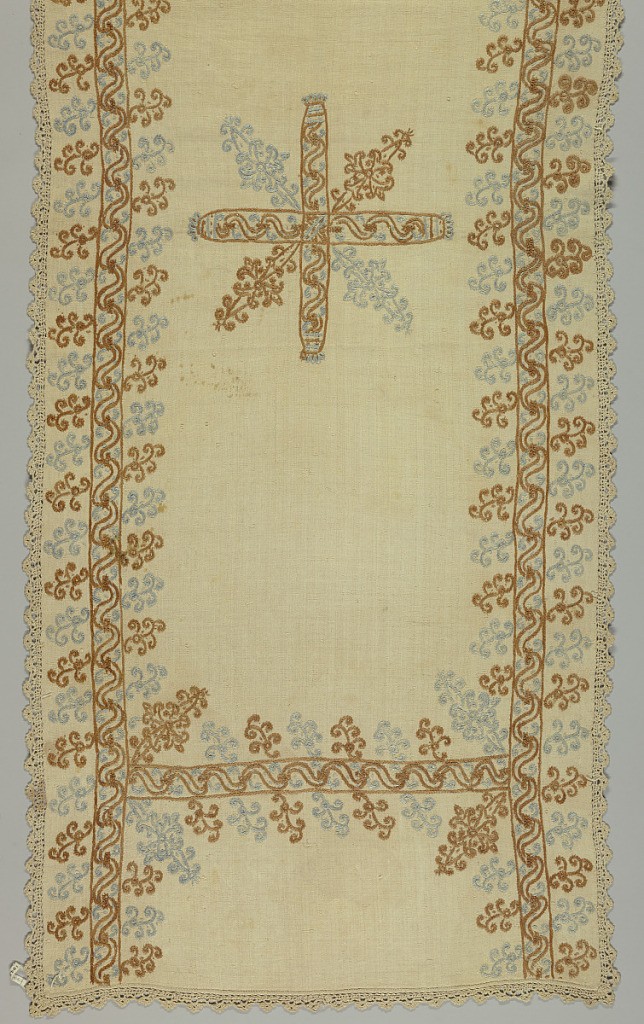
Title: Cover
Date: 18th century
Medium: linen Technique: embroidered in feather stitch
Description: White linen with border embroidered in blue and brown in design of a band of scrolls with diagonally-placed ornaments; in the center an embroidered ornament composed of a cross and four oval motifs. Cover is edged with bobbin lace. Embroidery is in feather stitch.